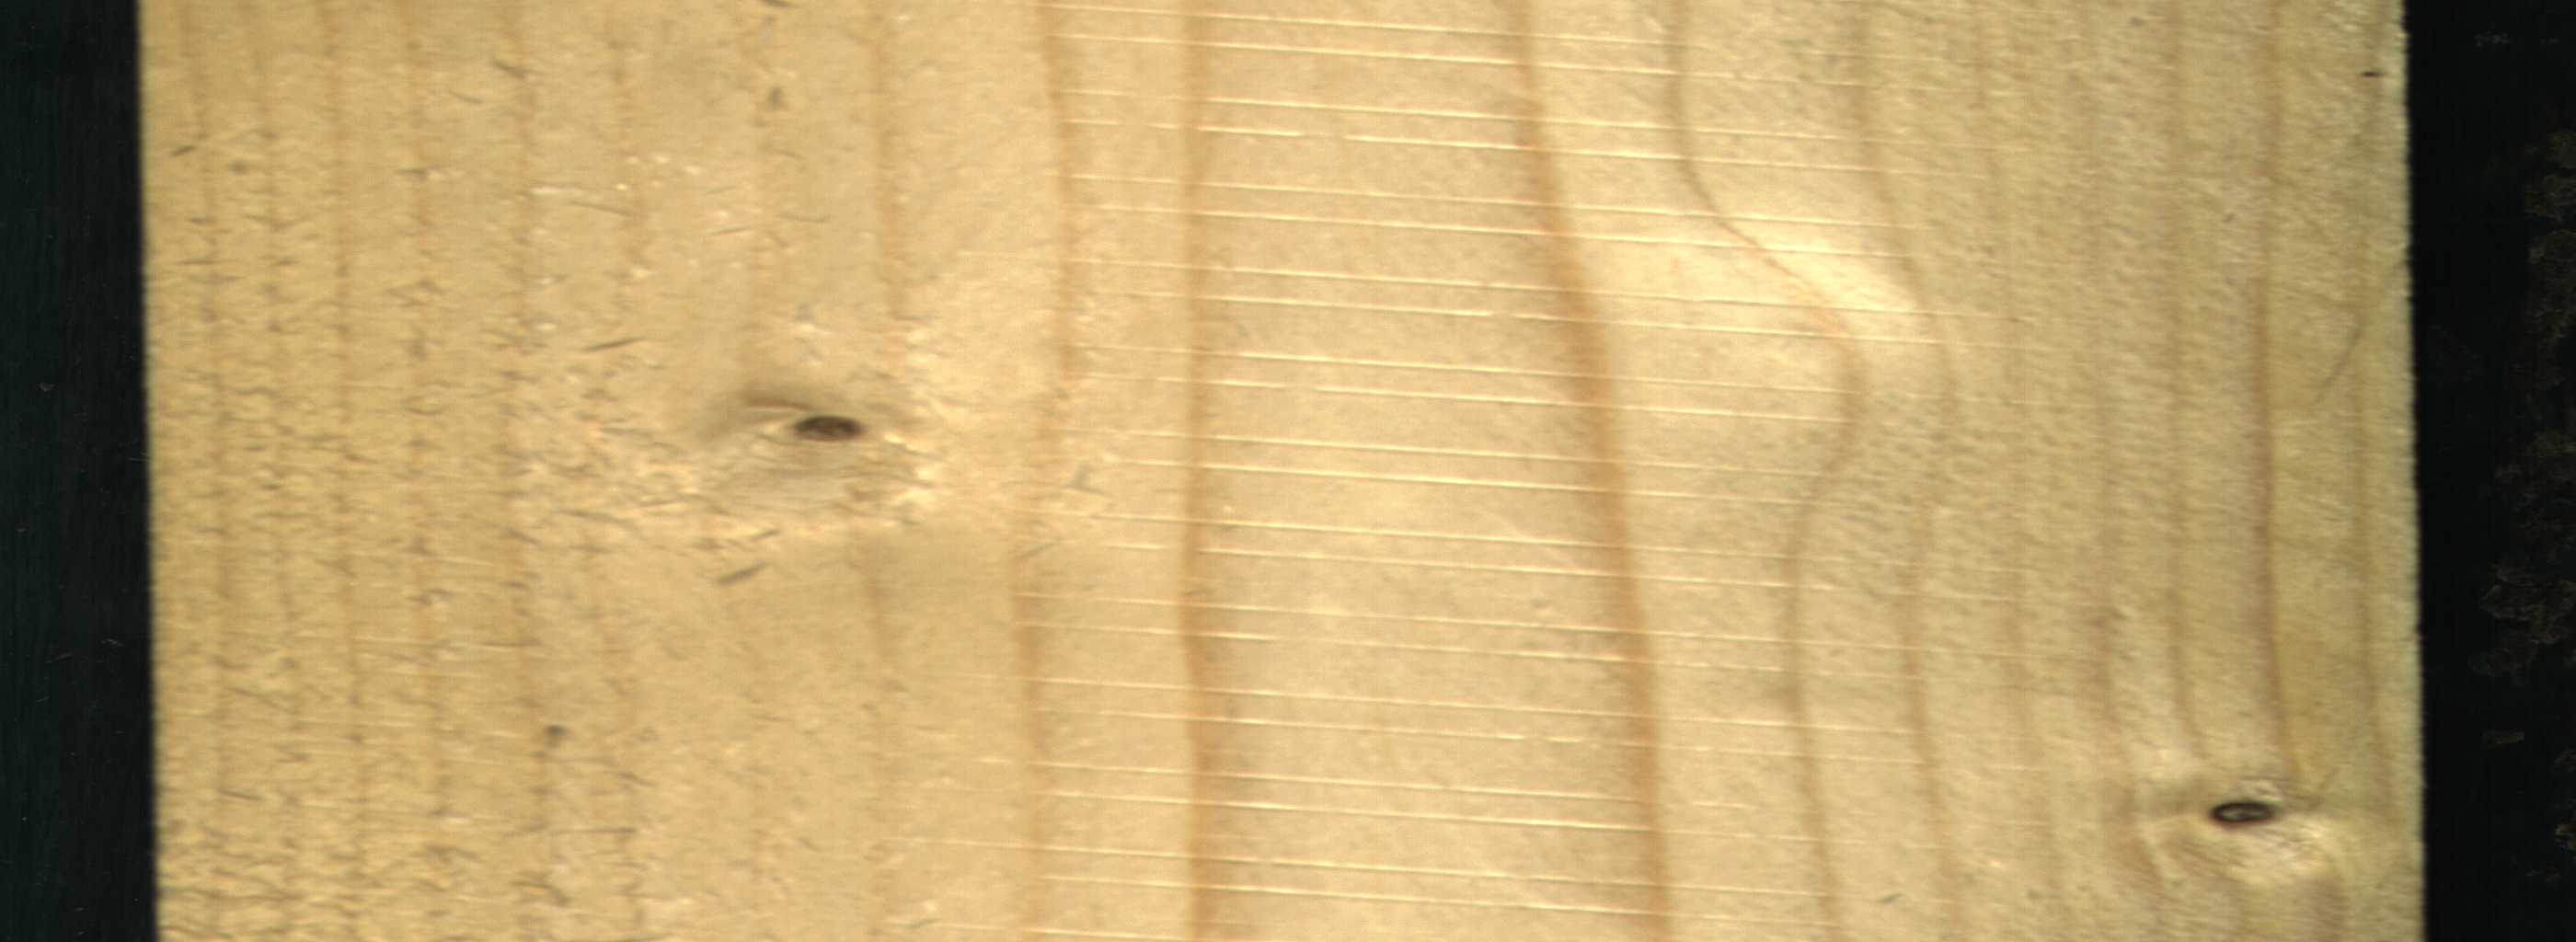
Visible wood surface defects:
Dead_Knot
Live_Knot